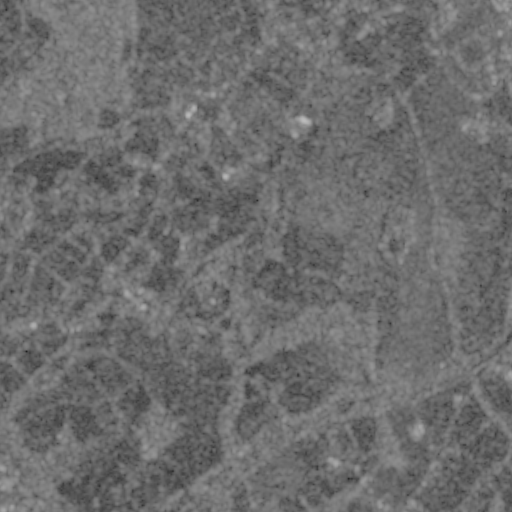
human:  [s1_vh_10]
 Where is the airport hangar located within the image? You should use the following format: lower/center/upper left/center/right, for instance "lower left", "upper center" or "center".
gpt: The airport hangar is located in the lower left of the image.
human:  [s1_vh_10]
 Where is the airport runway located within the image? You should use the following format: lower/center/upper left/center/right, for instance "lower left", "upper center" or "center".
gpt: The airport runway is located in the lower left of the image.
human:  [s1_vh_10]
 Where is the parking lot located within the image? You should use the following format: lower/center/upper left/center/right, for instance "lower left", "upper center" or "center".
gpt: The parking lot is located in the center left of the image.
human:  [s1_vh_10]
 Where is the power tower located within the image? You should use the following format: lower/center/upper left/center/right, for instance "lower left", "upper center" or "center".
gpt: The power tower is located in the upper right of the image.
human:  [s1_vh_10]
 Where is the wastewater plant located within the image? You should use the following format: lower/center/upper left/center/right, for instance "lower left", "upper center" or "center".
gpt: The wastewater plant is located in the center right of the image.
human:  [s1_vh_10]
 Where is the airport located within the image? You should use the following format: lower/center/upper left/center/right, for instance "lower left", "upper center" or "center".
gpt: There is no airport in the image.

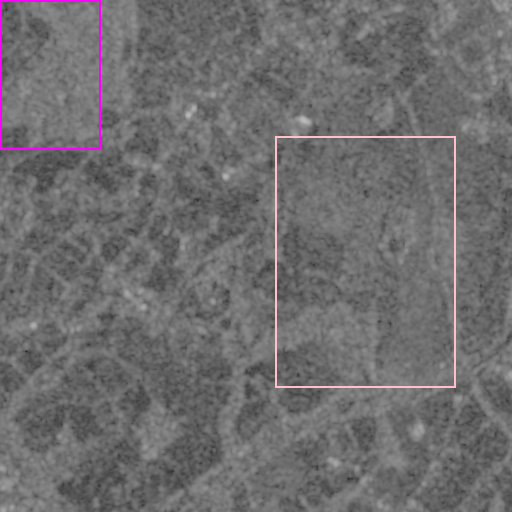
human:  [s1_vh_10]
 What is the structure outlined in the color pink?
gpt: The structure outlined in pink is a crop field.
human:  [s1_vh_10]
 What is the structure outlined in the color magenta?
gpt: The structure outlined in magenta is a park.
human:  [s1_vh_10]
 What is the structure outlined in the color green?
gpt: There is no green outline.